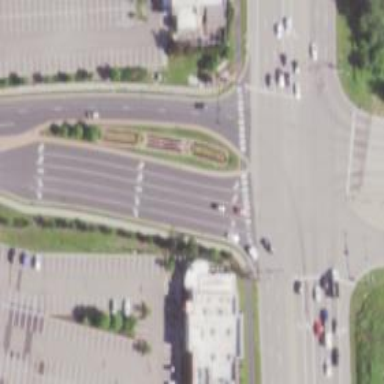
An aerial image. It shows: Marked footway crossing with asphalt surface. There is crossing island present.